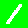
Digit: 1